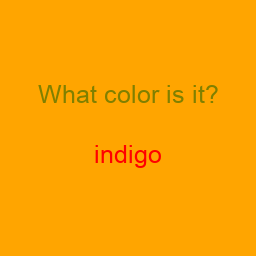
Color: red
Color name shown: indigo
Background color: orange
Question text color: olive